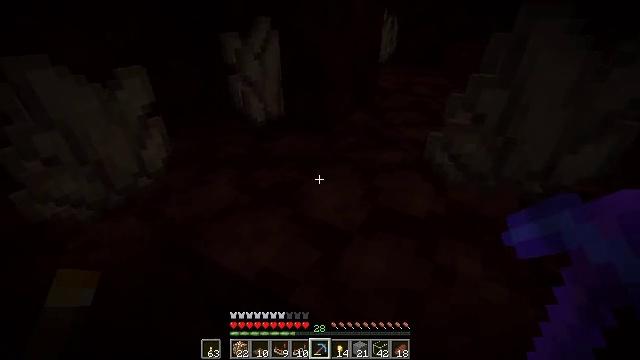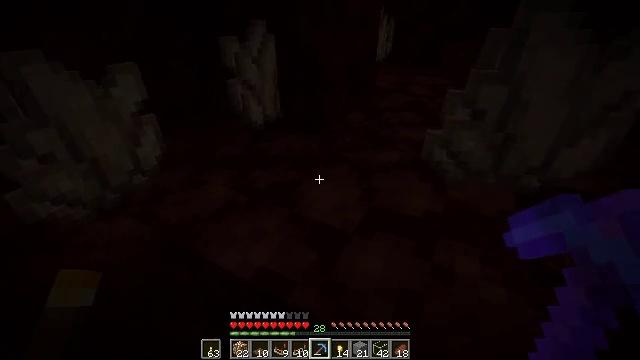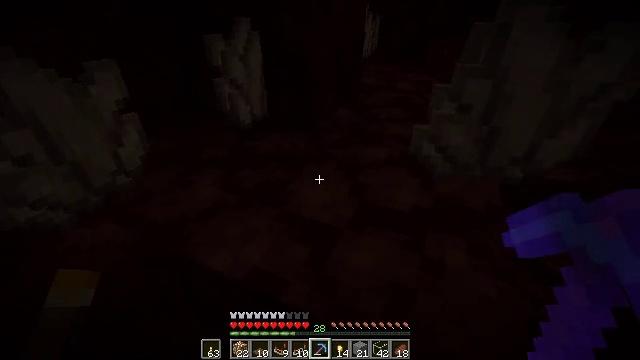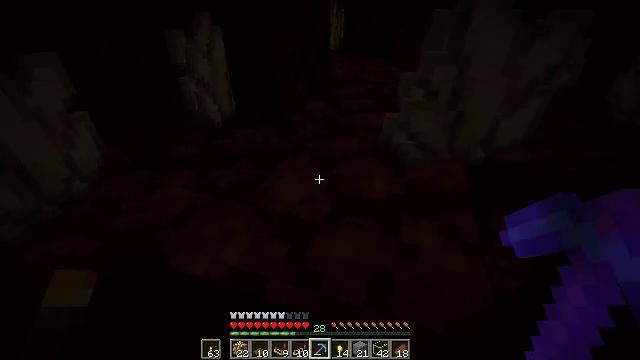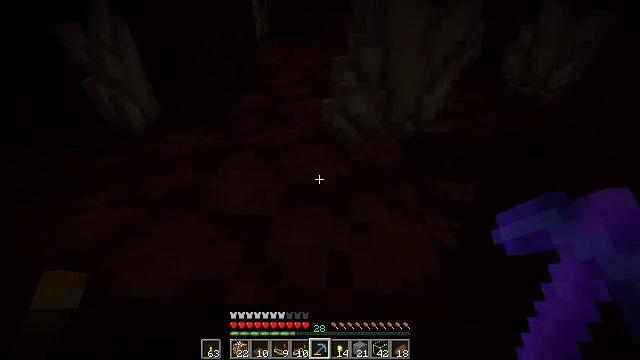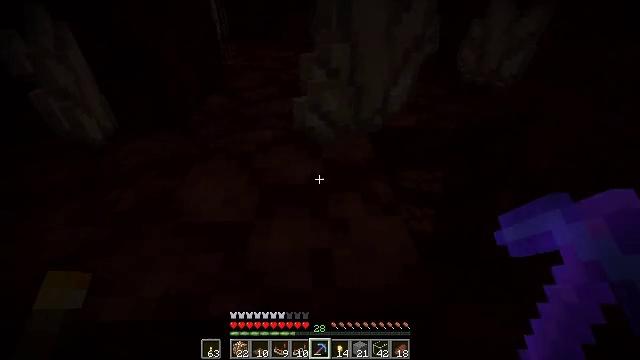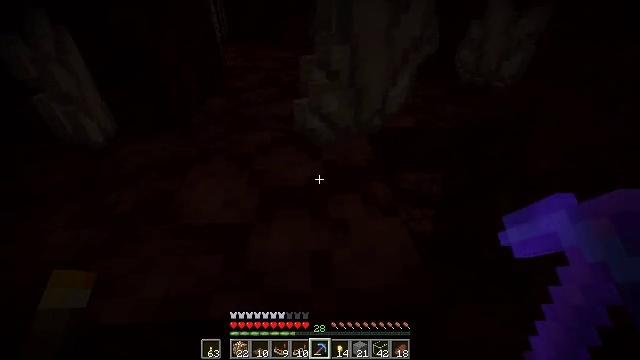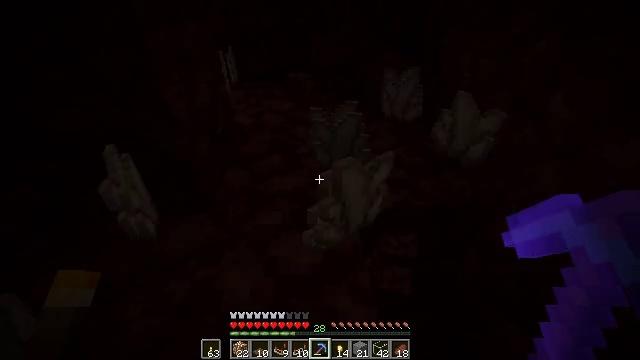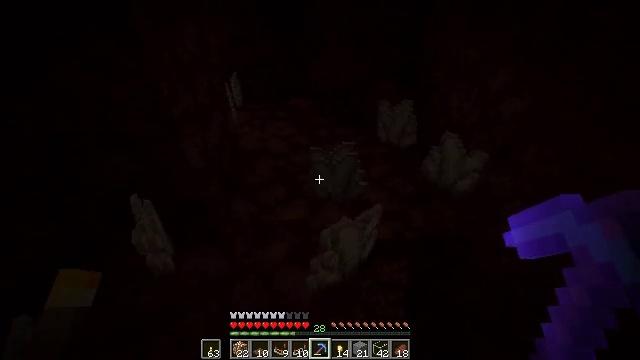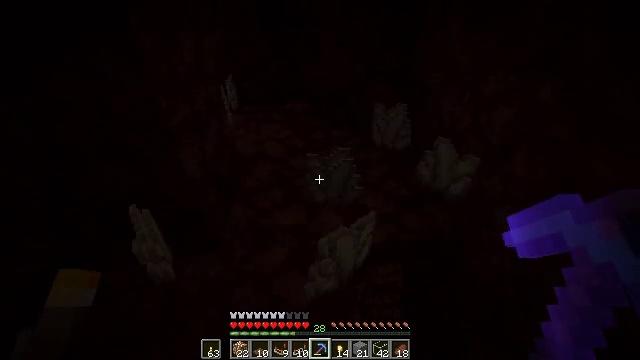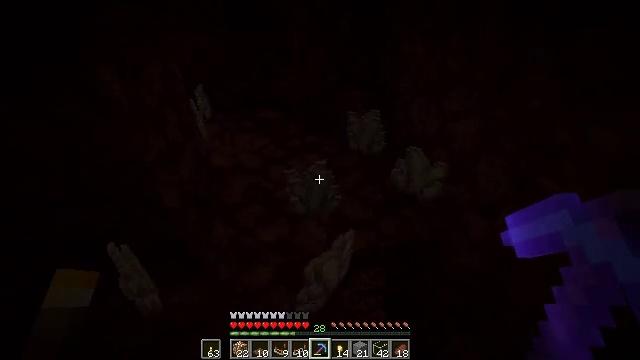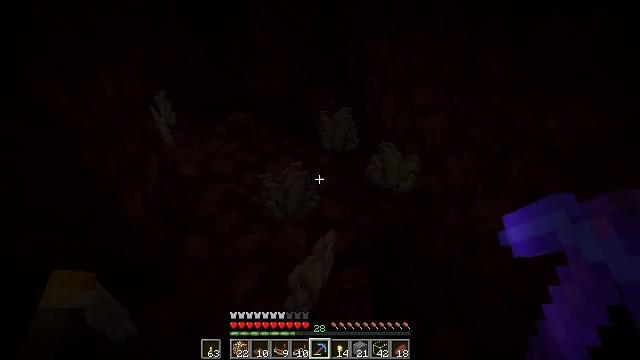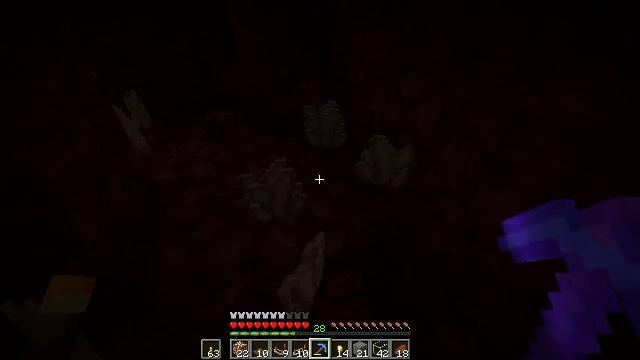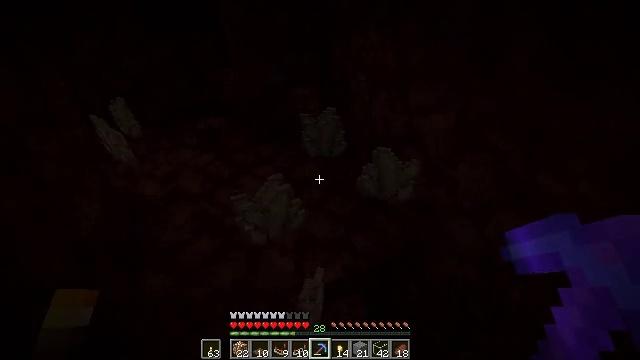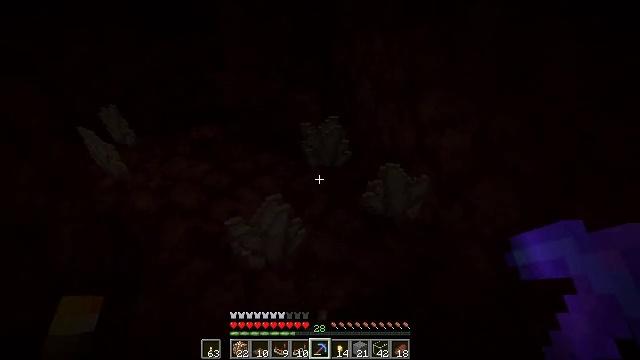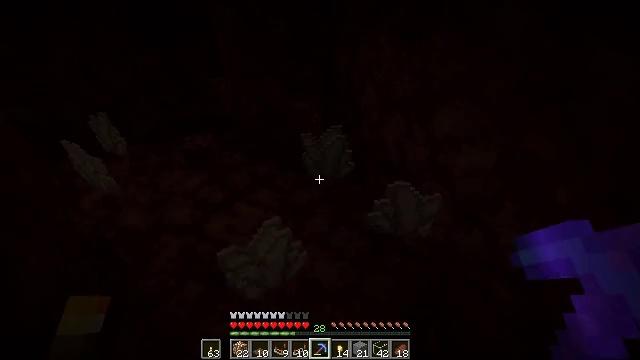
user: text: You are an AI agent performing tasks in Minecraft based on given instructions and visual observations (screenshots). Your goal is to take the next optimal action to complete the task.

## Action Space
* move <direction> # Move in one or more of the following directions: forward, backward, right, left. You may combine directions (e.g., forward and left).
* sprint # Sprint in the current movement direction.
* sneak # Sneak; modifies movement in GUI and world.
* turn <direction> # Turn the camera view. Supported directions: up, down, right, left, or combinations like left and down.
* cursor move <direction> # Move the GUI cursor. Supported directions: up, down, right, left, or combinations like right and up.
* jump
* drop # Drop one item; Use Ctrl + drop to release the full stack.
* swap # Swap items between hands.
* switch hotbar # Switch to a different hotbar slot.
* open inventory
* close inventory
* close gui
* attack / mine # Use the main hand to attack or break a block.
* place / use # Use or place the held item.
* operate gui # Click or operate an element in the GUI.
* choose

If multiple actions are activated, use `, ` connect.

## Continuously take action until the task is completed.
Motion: motion action
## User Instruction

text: Drop glowstone dust.
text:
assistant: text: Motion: no_op
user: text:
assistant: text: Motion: turn right
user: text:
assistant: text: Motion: turn right and down
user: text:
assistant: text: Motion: move forward, turn right and down
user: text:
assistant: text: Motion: move forward, turn right
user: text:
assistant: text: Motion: move forward, jump
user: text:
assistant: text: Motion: move forward, jump
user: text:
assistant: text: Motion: move forward, jump
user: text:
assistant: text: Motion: move forward, turn right, jump
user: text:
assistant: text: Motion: move forward, turn right and down
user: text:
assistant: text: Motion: move forward, turn right
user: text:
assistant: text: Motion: move forward, turn right
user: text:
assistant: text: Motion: move forward
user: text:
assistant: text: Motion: move forward
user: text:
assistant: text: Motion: move forward
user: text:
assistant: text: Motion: move forward, turn right
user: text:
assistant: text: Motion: turn right and down
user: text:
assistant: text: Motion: turn down
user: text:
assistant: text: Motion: turn left and down
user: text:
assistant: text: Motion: turn left and down
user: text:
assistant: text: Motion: turn down
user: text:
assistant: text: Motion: turn left and down
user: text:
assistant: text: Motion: turn left and down
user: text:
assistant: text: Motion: turn left and down
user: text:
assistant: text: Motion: turn left and down
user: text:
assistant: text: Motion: turn left and down
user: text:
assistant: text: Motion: turn left
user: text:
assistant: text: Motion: no_op
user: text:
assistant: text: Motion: no_op
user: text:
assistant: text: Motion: turn left and up